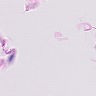
Metastatic tissue present: no